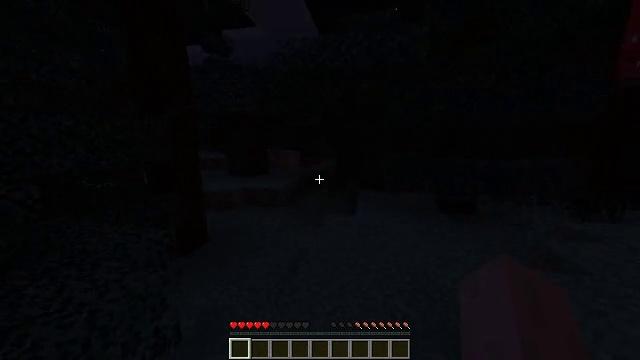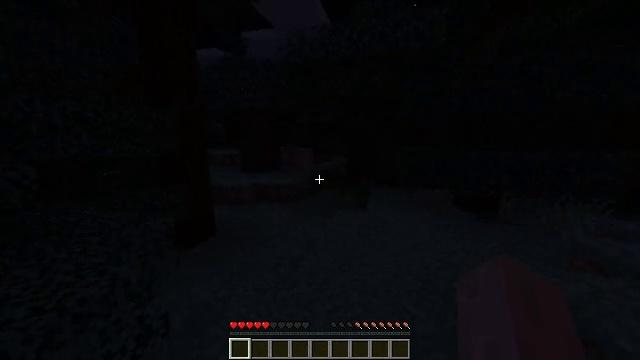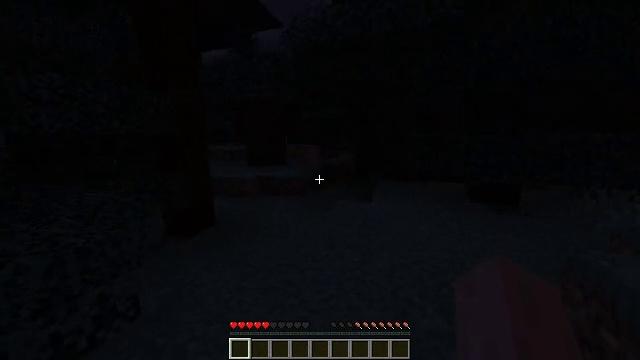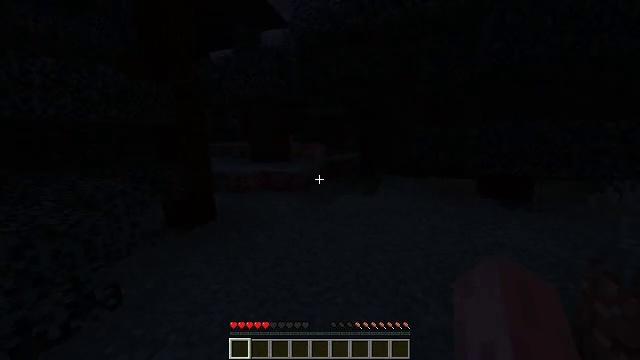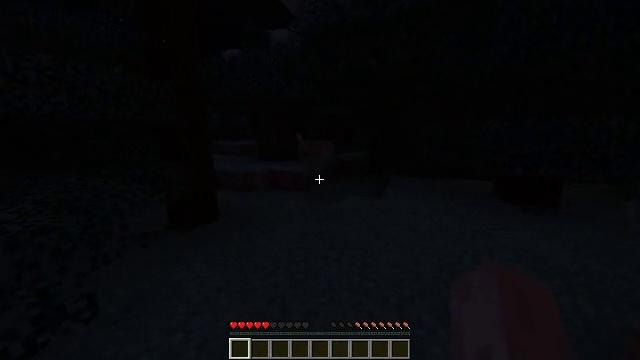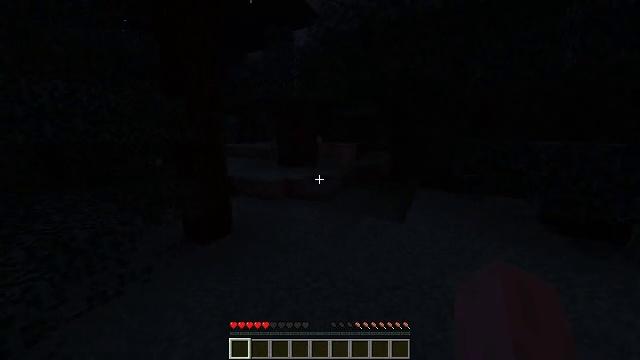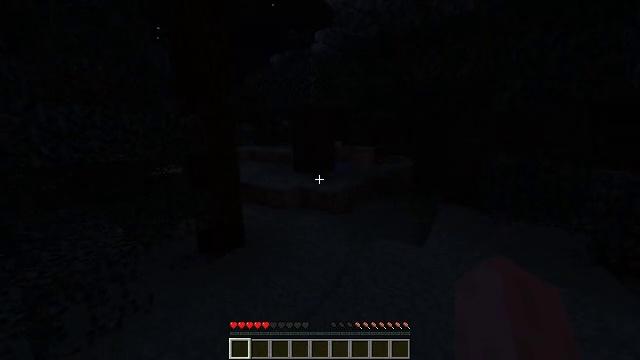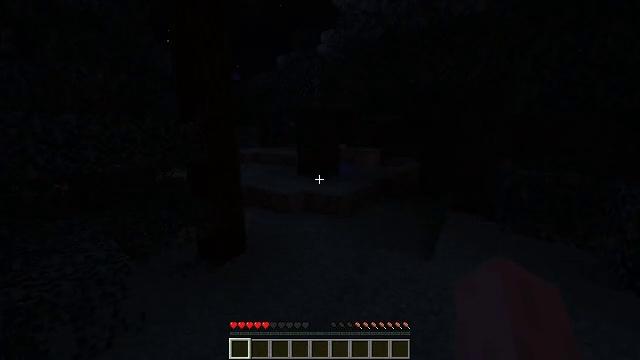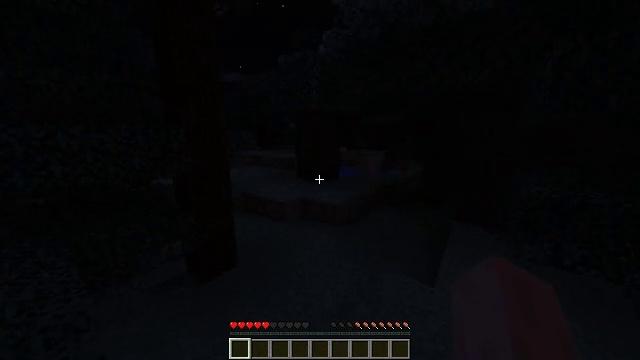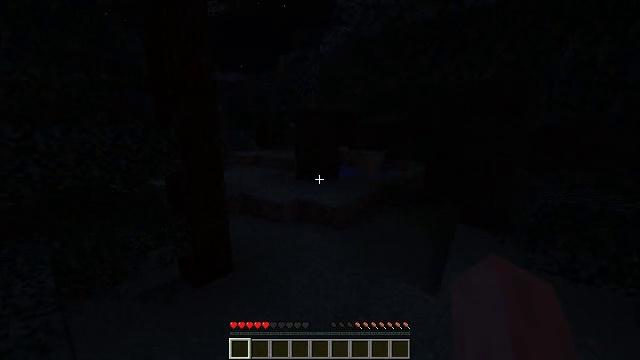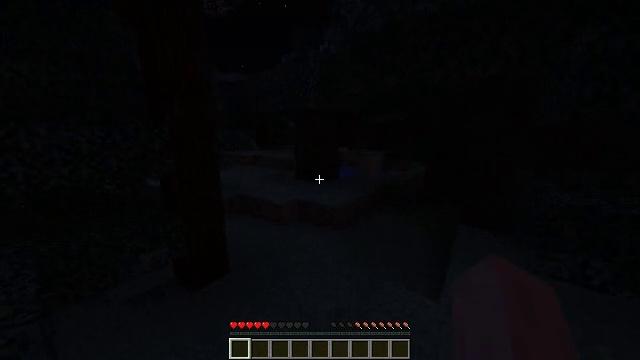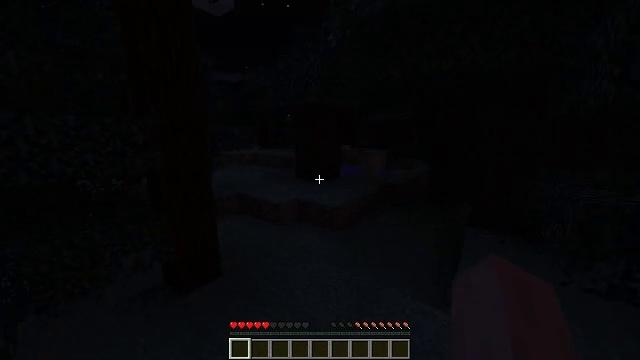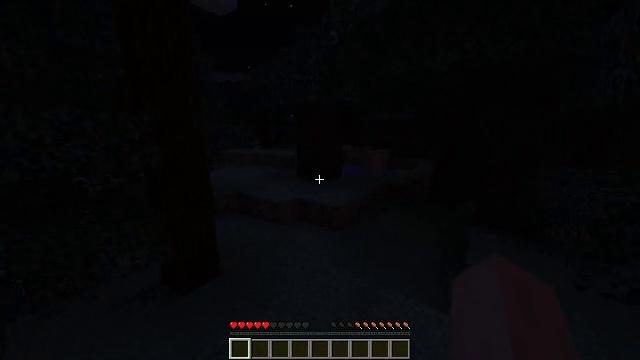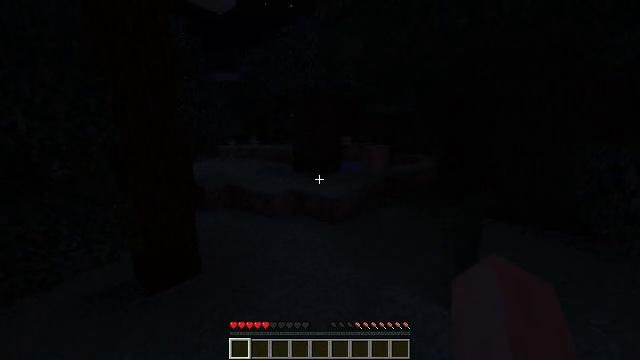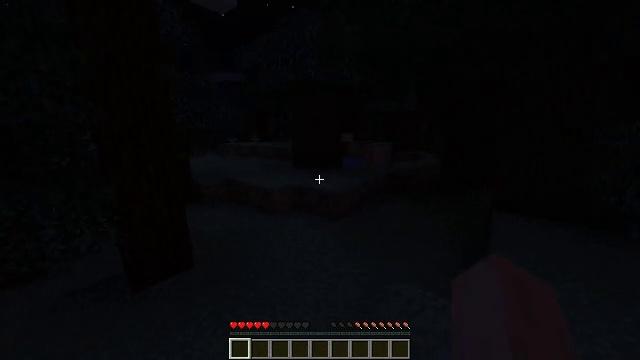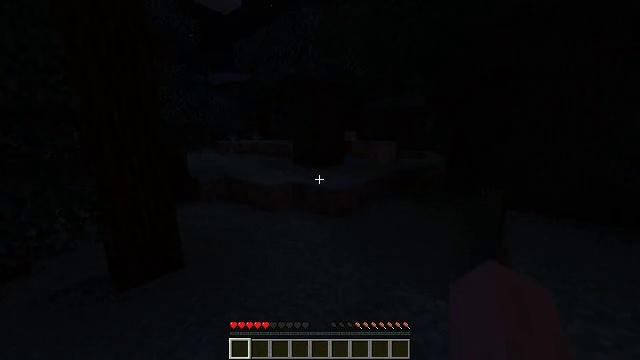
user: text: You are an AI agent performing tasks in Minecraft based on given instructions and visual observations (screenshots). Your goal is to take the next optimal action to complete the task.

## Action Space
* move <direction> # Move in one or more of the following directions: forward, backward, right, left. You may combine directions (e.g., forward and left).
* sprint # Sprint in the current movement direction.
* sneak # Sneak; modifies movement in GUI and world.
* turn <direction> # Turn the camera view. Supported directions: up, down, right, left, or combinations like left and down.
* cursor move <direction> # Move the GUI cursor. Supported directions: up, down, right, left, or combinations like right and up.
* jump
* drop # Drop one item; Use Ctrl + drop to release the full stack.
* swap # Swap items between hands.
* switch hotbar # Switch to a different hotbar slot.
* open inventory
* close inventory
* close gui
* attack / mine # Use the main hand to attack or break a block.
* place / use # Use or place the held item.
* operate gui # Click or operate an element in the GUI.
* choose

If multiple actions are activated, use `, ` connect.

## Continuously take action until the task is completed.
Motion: motion action
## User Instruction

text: Break the red mushroom block.
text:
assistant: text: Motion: move forward, sprint, turn left, jump
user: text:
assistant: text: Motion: move forward, sprint, turn left, jump
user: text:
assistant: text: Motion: move forward, sprint, turn left, jump
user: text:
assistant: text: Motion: move forward, sprint, turn left, jump
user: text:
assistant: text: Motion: move forward, sprint, turn left, jump
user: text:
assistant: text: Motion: move forward, sprint, turn left, jump
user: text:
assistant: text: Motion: move forward, sprint, turn left, jump
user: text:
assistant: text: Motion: move forward, sprint, jump
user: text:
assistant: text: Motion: move forward, sprint, jump
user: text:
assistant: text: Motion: move forward, sprint, jump
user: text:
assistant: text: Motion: move forward, sprint, jump
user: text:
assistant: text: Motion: move forward, sprint, jump
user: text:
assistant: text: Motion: move forward, sprint, jump
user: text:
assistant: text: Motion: move forward, sprint
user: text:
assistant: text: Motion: move forward, sprint
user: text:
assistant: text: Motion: move forward, sprint, turn left
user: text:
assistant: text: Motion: move forward, sprint, turn left
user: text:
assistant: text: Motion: move forward, sprint, turn left
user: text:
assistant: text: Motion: move forward, sprint, turn left
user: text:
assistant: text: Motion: move forward, sprint
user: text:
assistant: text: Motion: move forward, sprint, turn left
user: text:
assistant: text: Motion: move forward, sprint, turn left
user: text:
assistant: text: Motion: move forward, sprint, turn left
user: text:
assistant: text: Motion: move forward, sprint
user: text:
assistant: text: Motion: move forward, sprint
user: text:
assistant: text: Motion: move forward, sprint
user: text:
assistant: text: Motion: move forward, sprint
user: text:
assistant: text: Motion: move forward, sprint
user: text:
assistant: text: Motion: move forward, sprint
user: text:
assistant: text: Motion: move forward, sprint